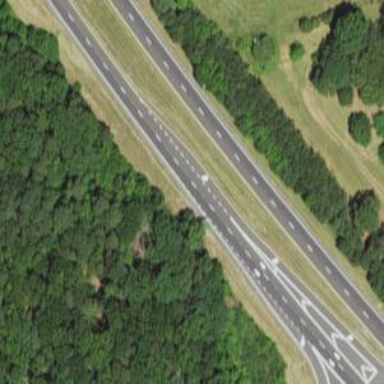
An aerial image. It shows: Trunk highway.